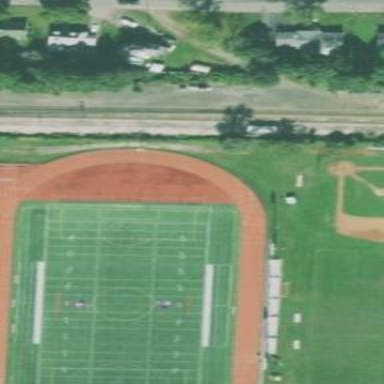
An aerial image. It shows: Pitch for American football.